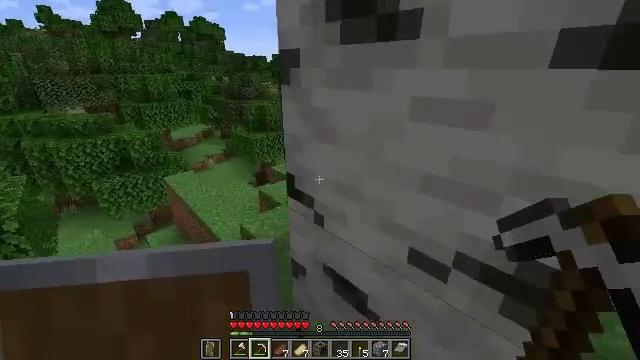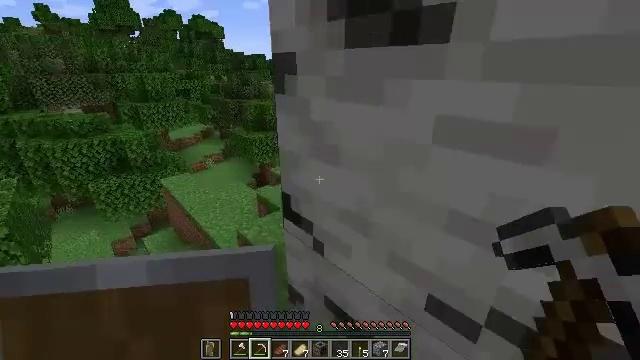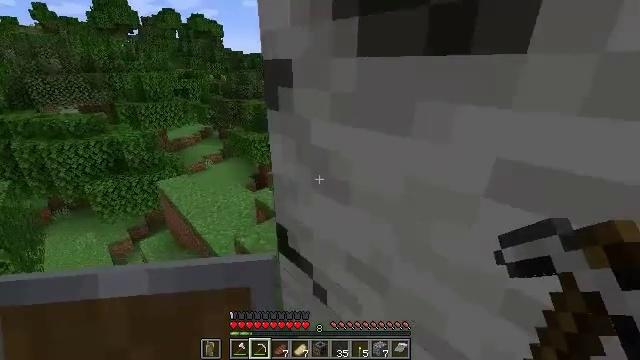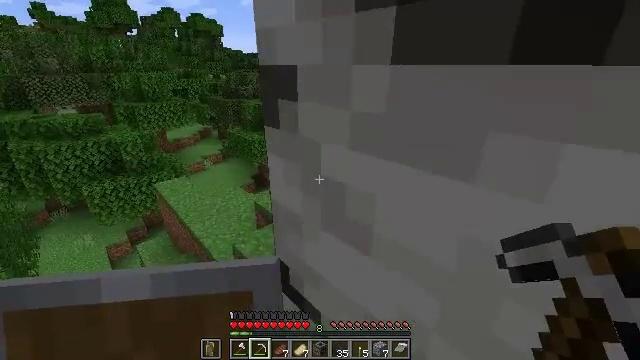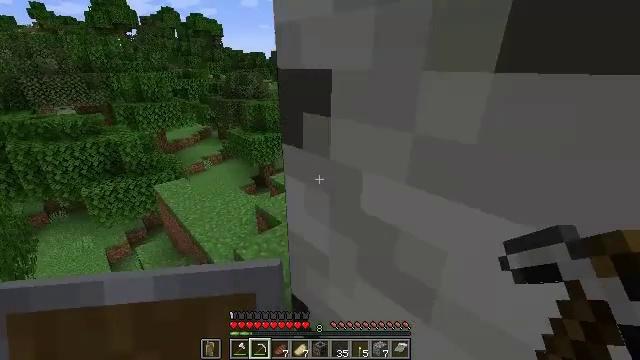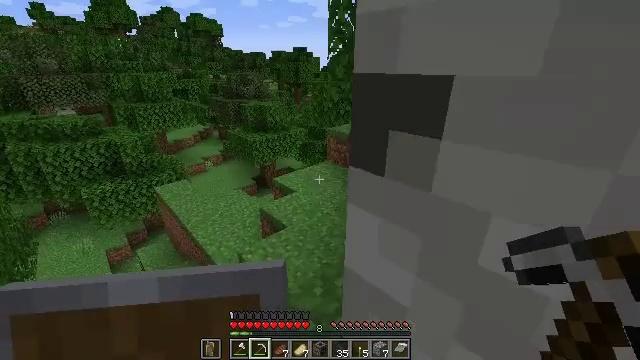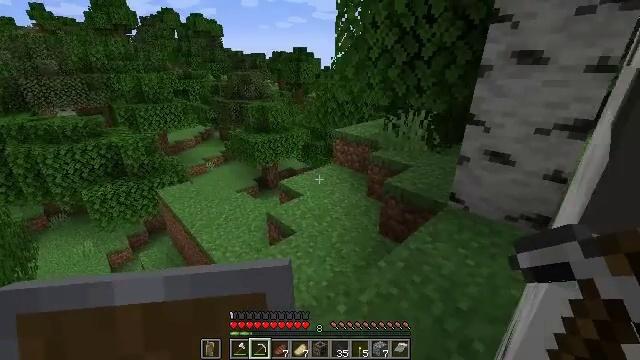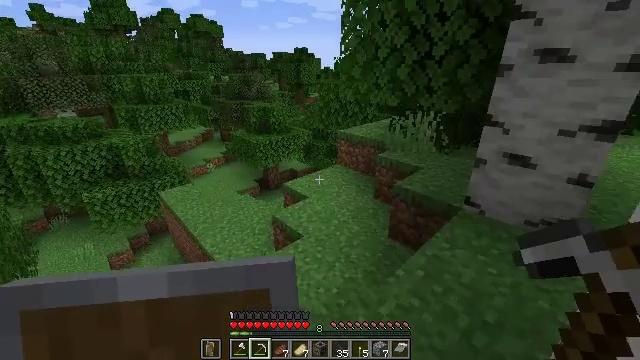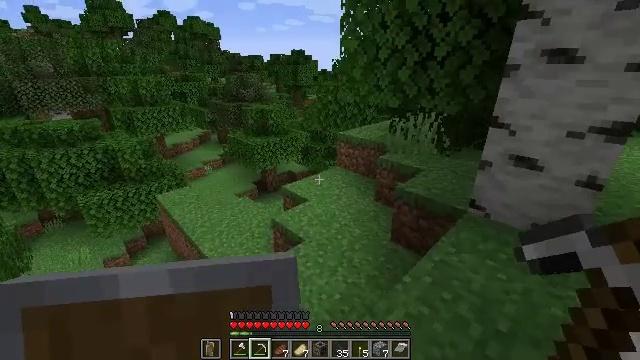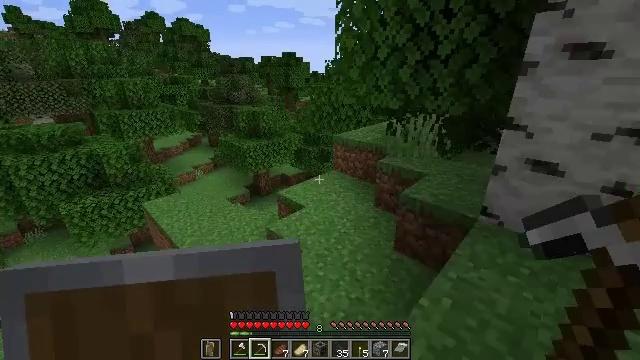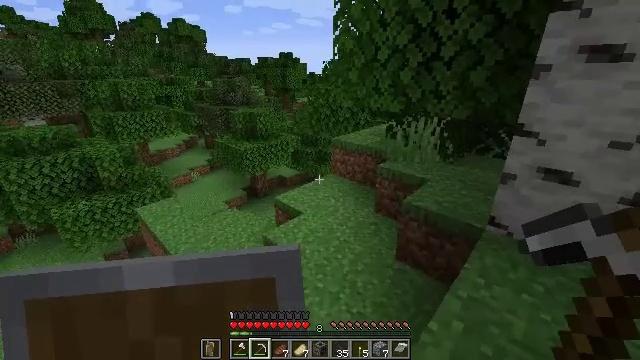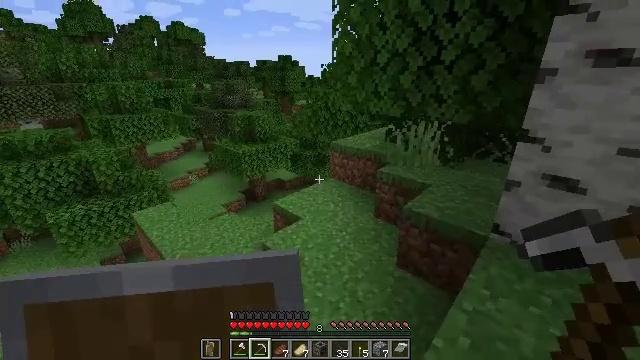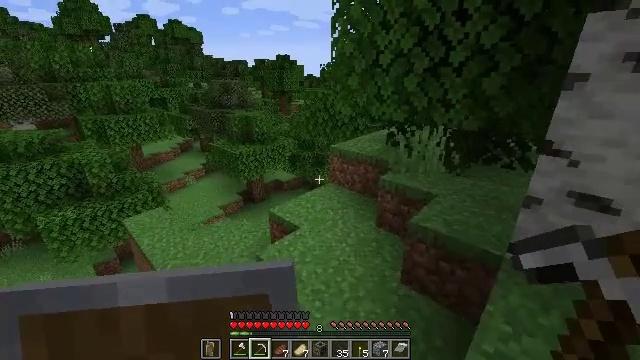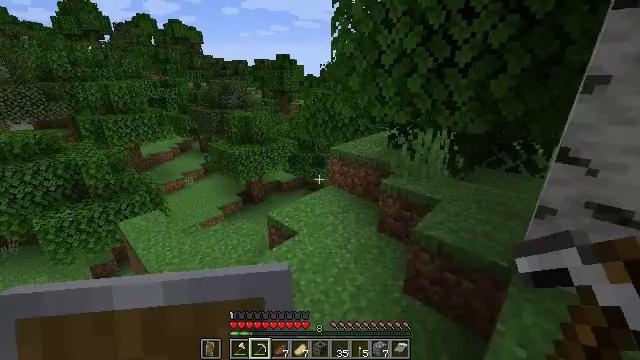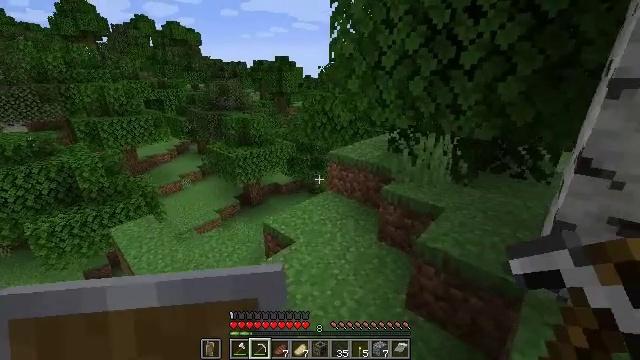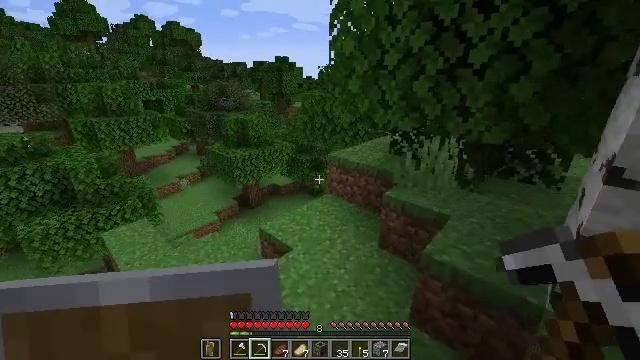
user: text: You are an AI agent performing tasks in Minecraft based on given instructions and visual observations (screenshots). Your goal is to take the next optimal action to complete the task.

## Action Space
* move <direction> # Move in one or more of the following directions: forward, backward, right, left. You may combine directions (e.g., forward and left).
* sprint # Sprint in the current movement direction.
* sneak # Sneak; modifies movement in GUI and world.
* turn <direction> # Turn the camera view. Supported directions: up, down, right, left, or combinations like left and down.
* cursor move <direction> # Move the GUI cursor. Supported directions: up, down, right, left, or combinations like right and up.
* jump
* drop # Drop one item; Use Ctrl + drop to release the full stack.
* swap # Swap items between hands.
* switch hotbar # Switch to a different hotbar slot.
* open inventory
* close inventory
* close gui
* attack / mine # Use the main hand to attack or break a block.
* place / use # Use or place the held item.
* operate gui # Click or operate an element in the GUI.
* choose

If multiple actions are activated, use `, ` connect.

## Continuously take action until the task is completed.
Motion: motion action
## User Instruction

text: Break oak leaves from the trees.
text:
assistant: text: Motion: move forward
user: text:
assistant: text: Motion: move forward
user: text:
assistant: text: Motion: move forward
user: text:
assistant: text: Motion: move forward
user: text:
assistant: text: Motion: move forward
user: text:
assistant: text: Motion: move forward
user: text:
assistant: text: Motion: move forward
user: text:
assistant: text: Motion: move forward
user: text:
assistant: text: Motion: move forward, turn right
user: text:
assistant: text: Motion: move forward
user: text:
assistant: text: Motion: move forward
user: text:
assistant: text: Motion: move forward
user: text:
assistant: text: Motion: move forward
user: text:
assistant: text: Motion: move forward
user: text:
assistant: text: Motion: move forward, sprint
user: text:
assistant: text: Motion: move forward, sprint
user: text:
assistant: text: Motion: move forward, sprint
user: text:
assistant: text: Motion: move forward
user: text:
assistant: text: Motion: move forward
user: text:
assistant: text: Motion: move forward
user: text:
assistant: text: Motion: move forward
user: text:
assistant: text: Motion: move forward
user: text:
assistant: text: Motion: move forward
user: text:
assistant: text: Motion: move forward
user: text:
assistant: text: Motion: move forward
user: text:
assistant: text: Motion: move forward
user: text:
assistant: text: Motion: move forward
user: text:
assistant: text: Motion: move forward
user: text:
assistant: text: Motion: move forward, turn left and down
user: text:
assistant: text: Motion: move forward, turn left and down